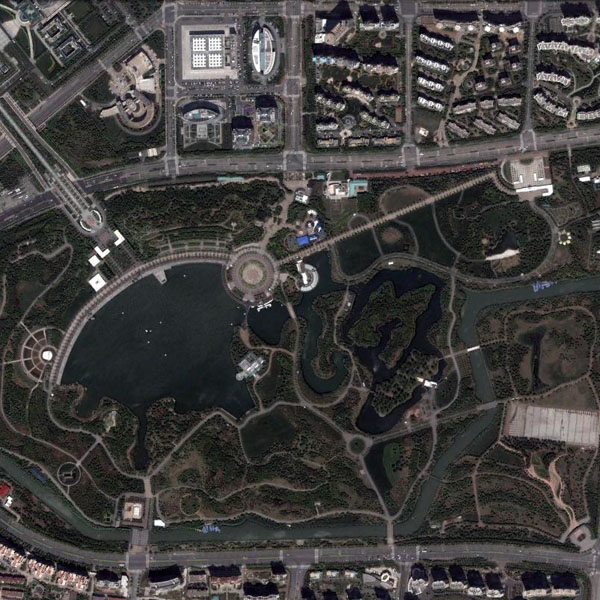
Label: Park